Question: I have a main window that I center this way in main.cpp :
'''
int main(int argc, char *argv[])
{
QApplication app(argc, argv);
QMainWindow *qmain = new QMainWindow;
Ui_MainWindow ui;
ui.setupUi(qmain);
QRect r = qmain->geometry();
r.moveCenter(QApplication::desktop()->availableGeometry().center());
qmain->setGeometry(r);
qmain->show();
return app.exec();
}
'''
In this "qmain" main window, I can create another QMainWindow and I try to make stick (or glue I don't know how to say) the two windows. Actually, I would like the right-top corner of the first one to be located at the left-top of the second one. For this, I use the following Ui_MainWindow's member function :
'''
void Ui_MainWindow::generate_IC()
{
qmenu = new QMainWindow;
DiskMenu = new Ui_DiskGalMenu;
DiskMenu->setupUi(qmenu);
setInitialDiskMenuPosition(qmenu, this);
qmenu->show();
}
'''
and the setInitialDiskMenuPosition :
'''
void Ui_MainWindow::setInitialDiskMenuPosition(QMainWindow *MainWindow, Ui_MainWindow *parent)
{
QSize size = parent->widget->size();
QDesktopWidget* desktop = QApplication::desktop();
int width = desktop->width();
int height = desktop->height();
int mw = size.width();
int mh = size.height();
int right = (width/2) + (mw/2);
int top = (height/2) - (mh/2);
MainWindow->move(right, top);
}
'''
But the problem is that I don't get exactly what I want since the centralwidget size "parent-> widget->size()" only returns the size of the widget and not the whole "qmain" parent window. So I have a light shift because the borders of the "qmain" window are not taken in account like it is shown below :

If I could have access to the size of the whole parent window...
If anyone could help me
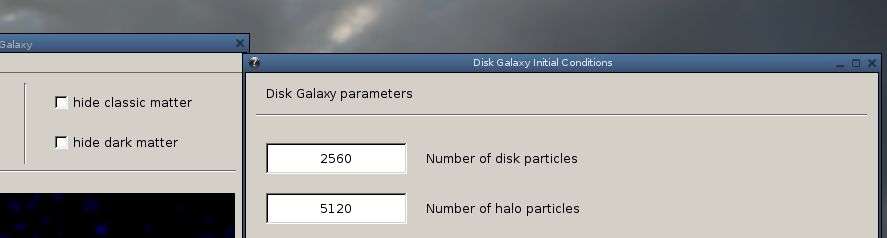
Answer: According to documentation you need to use parent->widget->frameGeometry().size() instead of parent->widget->size()